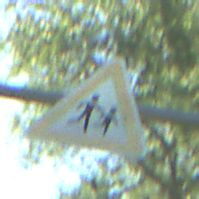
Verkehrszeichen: KinderLinks
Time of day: MorningAfternoon
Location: Outdoor (Nature)
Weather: Clear
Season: NotSpecified
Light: Natural